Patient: sex M, age 63
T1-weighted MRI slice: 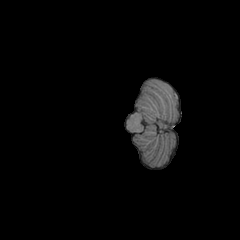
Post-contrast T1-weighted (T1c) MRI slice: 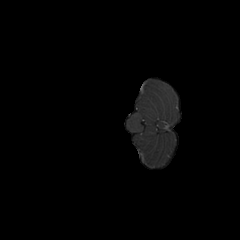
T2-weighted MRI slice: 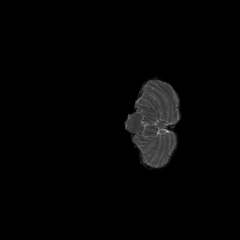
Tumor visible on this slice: no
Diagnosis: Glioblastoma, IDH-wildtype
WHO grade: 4